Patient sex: M
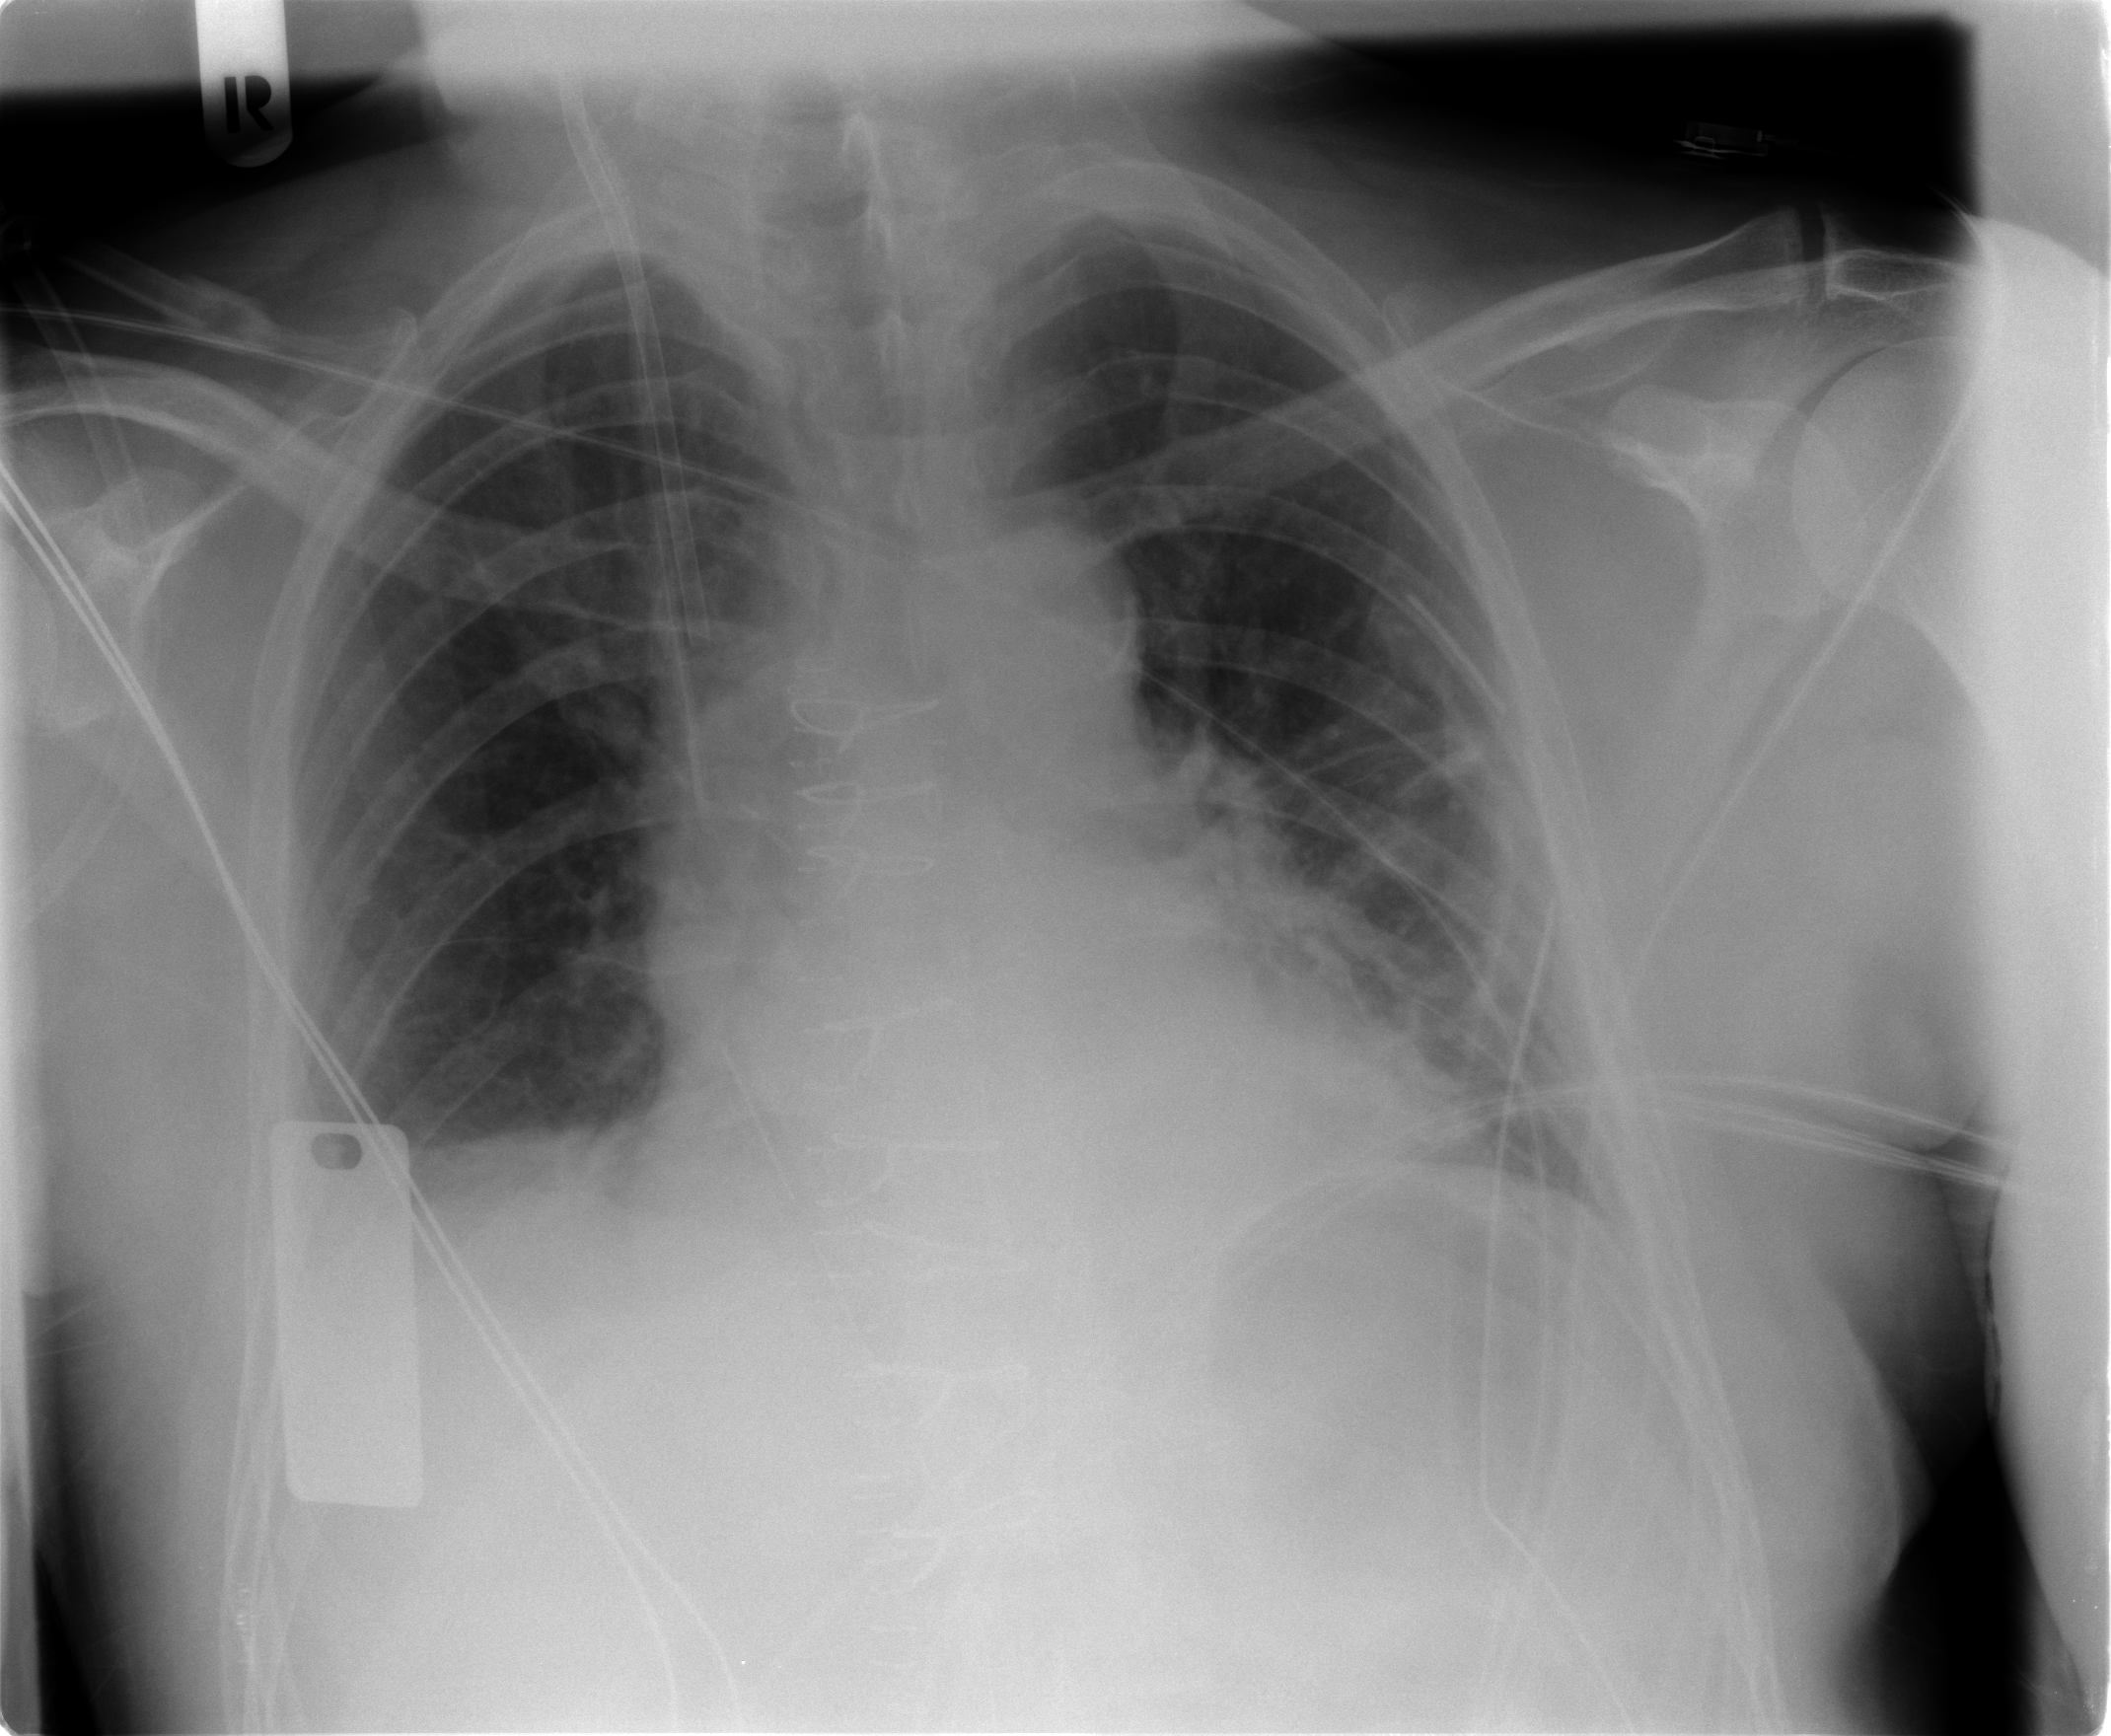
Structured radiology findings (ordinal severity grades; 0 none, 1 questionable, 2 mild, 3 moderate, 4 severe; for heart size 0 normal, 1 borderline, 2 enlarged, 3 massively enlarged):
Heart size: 2
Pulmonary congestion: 0
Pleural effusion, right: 1
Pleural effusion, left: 0
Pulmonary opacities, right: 0
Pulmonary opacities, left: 0
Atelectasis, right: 2
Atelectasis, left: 2